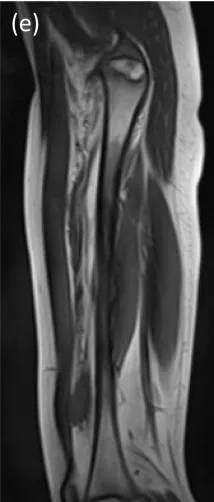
Pre-operative magnetic resonance image of the right femur. The lesion was located beneath the vastus medialis muscle, and the vastus intermedius muscle showed fatty degeneration. Gadolinium-enhanced, T1-weighted, fat-suppressed imaging.
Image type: radiology (mri)